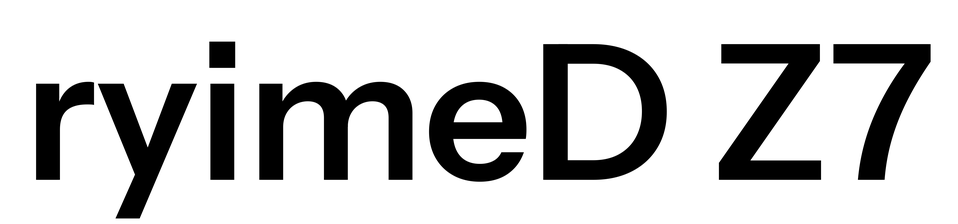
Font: InstrumentSans_SemiBold